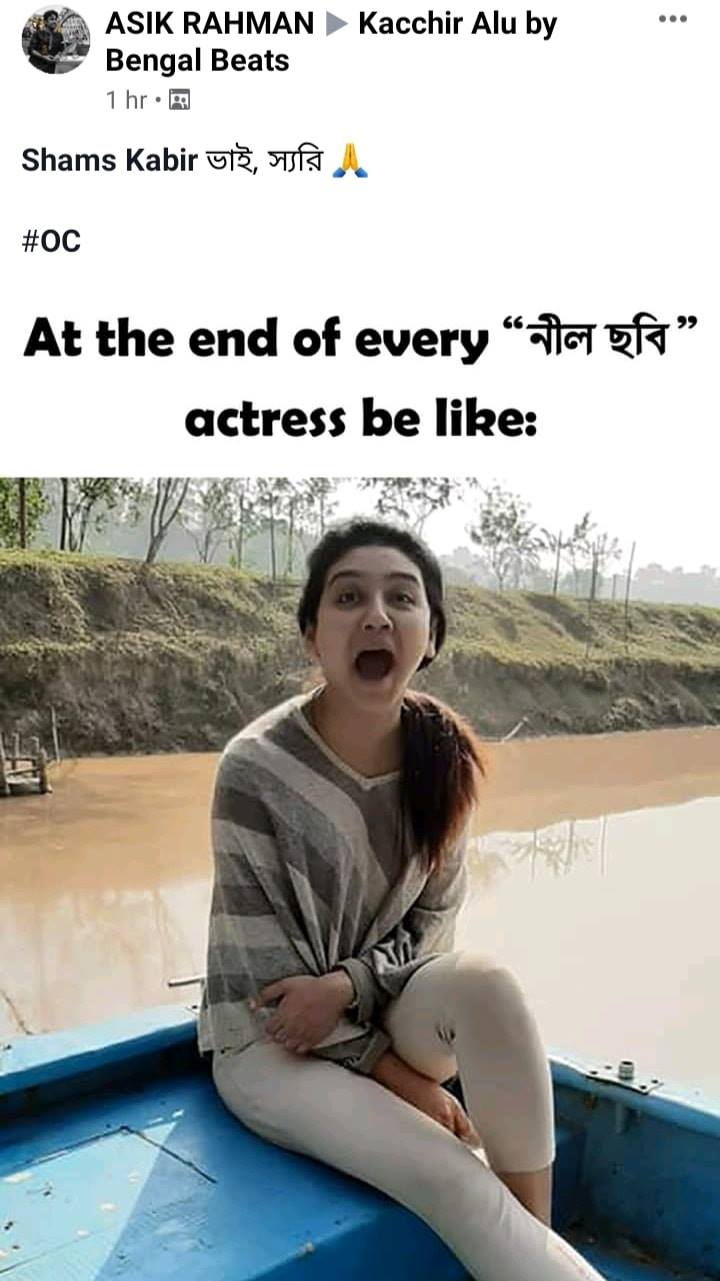
Caption: Shams Kabir ভাই, স্যরি  #OC    At the end of every "নীল ছবি"    actress be like:
Label: hate